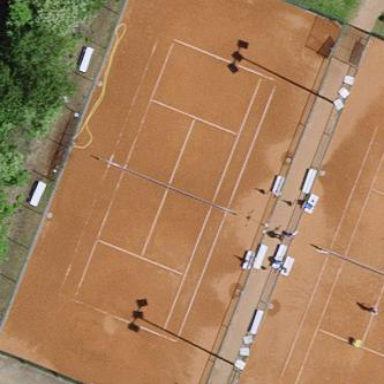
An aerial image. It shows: Tennis court on pitch designated for leisure land.